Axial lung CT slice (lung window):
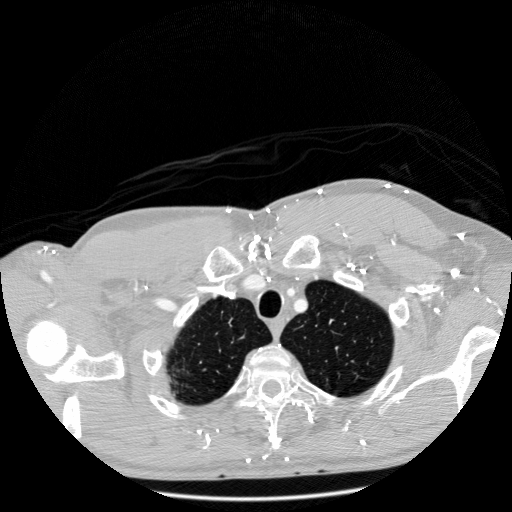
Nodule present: no